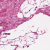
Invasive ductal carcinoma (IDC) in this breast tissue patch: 0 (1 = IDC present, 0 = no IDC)